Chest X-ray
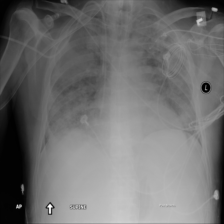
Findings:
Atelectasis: negative
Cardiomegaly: negative
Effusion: negative
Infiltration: negative
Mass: negative
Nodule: negative
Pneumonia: negative
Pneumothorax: negative
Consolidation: positive
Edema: negative
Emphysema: negative
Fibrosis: negative
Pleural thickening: negative
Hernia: negative